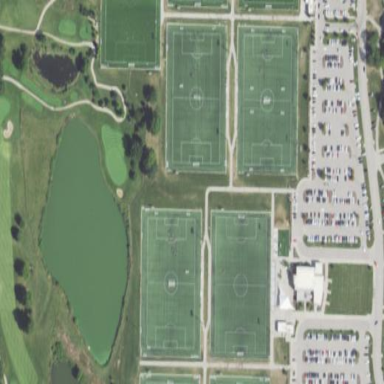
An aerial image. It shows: Soccer sports center for leisure activities.